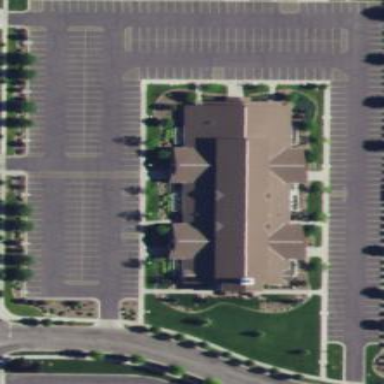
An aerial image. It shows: Parking area.